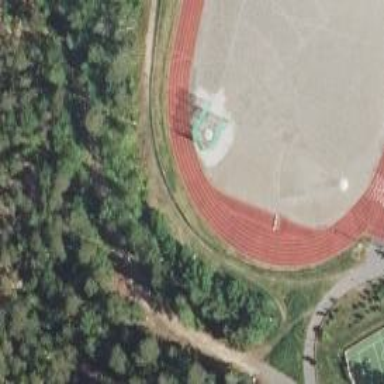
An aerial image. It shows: Nordic footway designated for classic and skating styles. It is track used for leisure land activities.